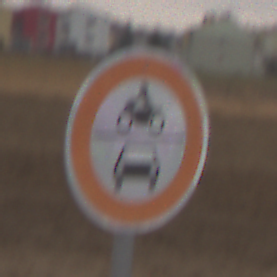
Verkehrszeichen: VerbotKraftfahrzeuge
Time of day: Midday
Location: Outdoor (RoadRail)
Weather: Overcast
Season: NotSpecified
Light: Natural